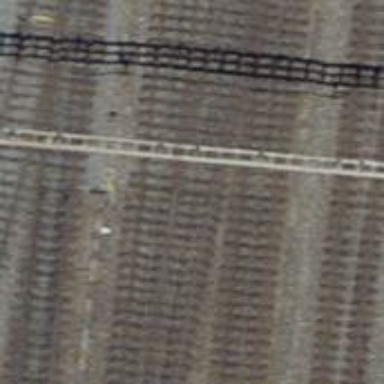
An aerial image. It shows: Single-track electrified railway siding with contact line for service.